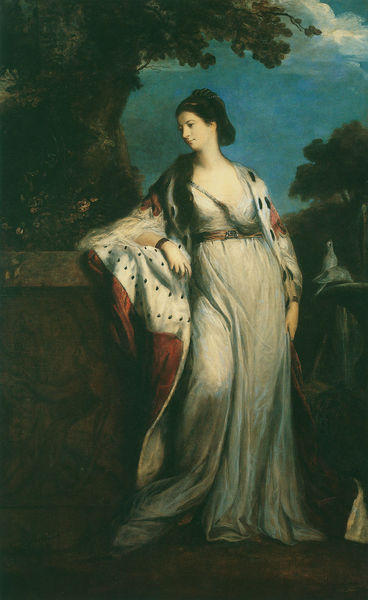
Titel: Elizabeth, Duchess of Hamilton and Argyll
Künstler: Sir Joshua Reynolds
Institution: Port Sunlight, Lady Lever Art Gallery
Schlagwörter: baum, gemälde, hand, himmel, umhang, vogel, weiß, wolken, abend, brust, ellbogen, frau, frisur, haar, kleid, schwarz, gürtel, rot, wolke, hermelin, lang, taube, hals, portrait, haare, mantel, stehend, mauer, knie, lächelnd, abendstimmung, mond, tauben, armreif, hermelinmantel, diana, athen, got, harre, keid, gurtel, weisses gewand, lanf, kleic